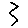
Label: zigzag